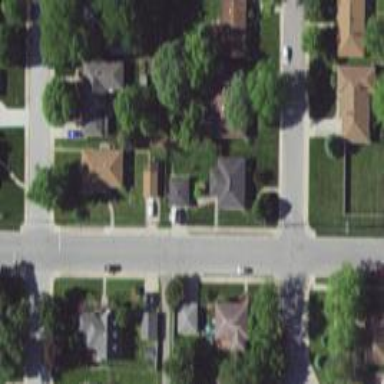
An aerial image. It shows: Alley classified as service road.